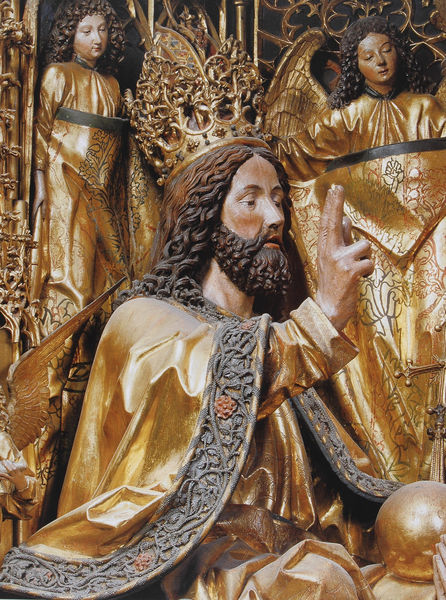
Titel: Hochaltar, Marienkrönung, Thronender Christus
Künstler: Michael Pacher
Standort: St. Wolfgang (Salzkammergut)
Institution: Wallfahrts- und Pfarrkirche
Schlagwörter: flügel, gott, hand, himmel, kopf, mann, umhang, gelb, sitzen, blume, braun, finger, geste, holz, licht, nase, schmuck, schwarz, symbol, zeichen, blick, gürtel, rosen, tuch, ornament, bart, wand, augen, falten, gesicht, halten, johannes, kragen, vollbart, vorhang, gitter, kirche, boden, figur, gewand, gold, haare, mantel, reich, borte, gotik, krone, locken, engel, ranken, skulptur, deutschland, relief, wangen, backen, figuren, kuppel, könig, papst, falte, detail, floral, verzierung, edel, bemalt, foto, motiv, plastisch, kugel, altar, hochaltar, schnitzerei, verziert, erdkugel, singen, gotisch, christus, jesus, mittelalter, krönung, segen, segnen, segnung, predigt, baldachin, heiliger, mitra, gefasst, golden, heilig, welt, petrus, fassung, schrein, sakral, christentum, schwur, maßwerk, weltkugel, tabernakel, spätgotik, gesprenge, dreifaltigkeit, marienkrönung, pacher, retabel, schnitzaltar, segensgestus, zeigegestus, weihe, gottvater, golg, weltenkugel, segenshand, schnitzarbeit, gesengt, schnitzfigur, krakau, altart, kugeö, sakralplastik, segnend, matel, bekreuzigen, bischofskrone, bekreizigung, relogion